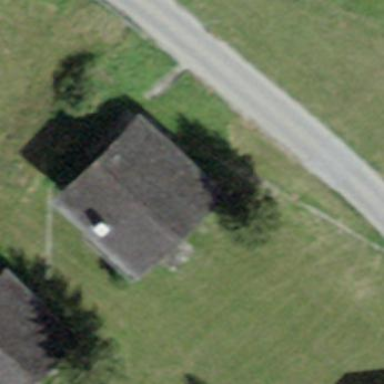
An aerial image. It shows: Simple house.